【题型】选择题　【知识点】函数　【难度】easy
如图是函数 \(f(x) = e^x(ax - 1)\) 的大致图象，则不等式 \(f(x)f'(x) < 0\) 的解集为（\quad\quad）

A. \(\left(-\infty,\frac{1}{2}\right)\) \quad B. \(\left(-\frac{1}{2},\frac{2}{3}\right)\) \quad C. \(\left(-\frac{1}{2},1\right)\) \quad D. \(\left(-\frac{1}{2},\frac{1}{2}\right)\)
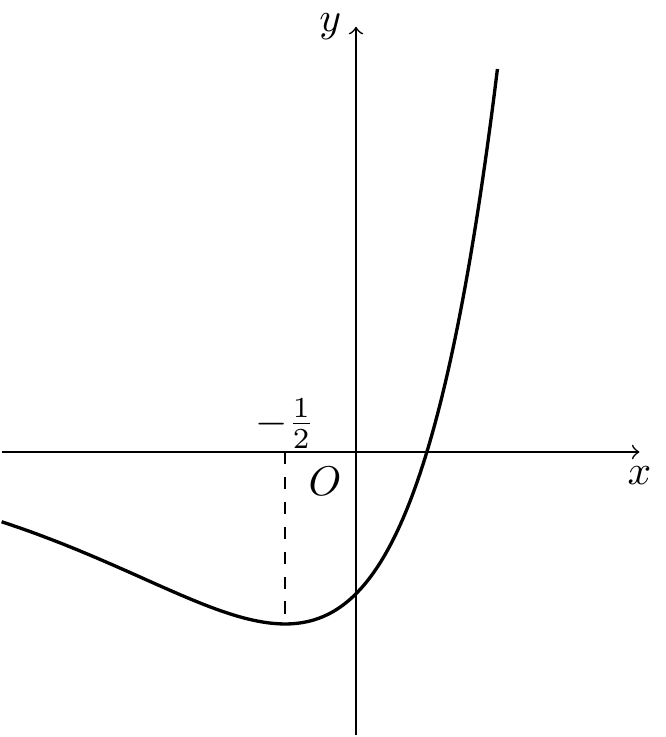
【解答】
【答案】\(D\)

\vspace{1em}
【分析】根据图象可得 \(x = -\frac{1}{2}\) 是 \(f(x)\) 的极小值点，求得 \(a = 2\)，再根据 \(f(x)f'(x) < 0\)，即可求解.

\vspace{1em}
【解答】解：由题意可得
\[
f'(x) = e^x(ax + a - 1),
\]
又由图可知 \(a \neq 0\)，且 \(x = -\frac{1}{2}\) 是 \(f(x)\) 的极小值点，

则 \(f'\left(-\frac{1}{2}\right) = 0\)，即
\[
e^{-\frac{1}{2}}\left(-\frac{1}{2}a + a - 1\right) = 0,
\]
解得 \(a = 2\)，经验证 \(a = 2\) 符合题意.

所以 \(f'(x) = e^x(2x + 1)\).
由 \(f(x)f'(x) < 0\)，且 \(e^x > 0\)，

可得
\[
(2x - 1)(2x + 1) < 0,
\]
解得 \(x \in \left(-\frac{1}{2},\frac{1}{2}\right)\).

故选：\(D\).

\vspace{1em}
【点评】本题考查函数的极值，属于中档题.